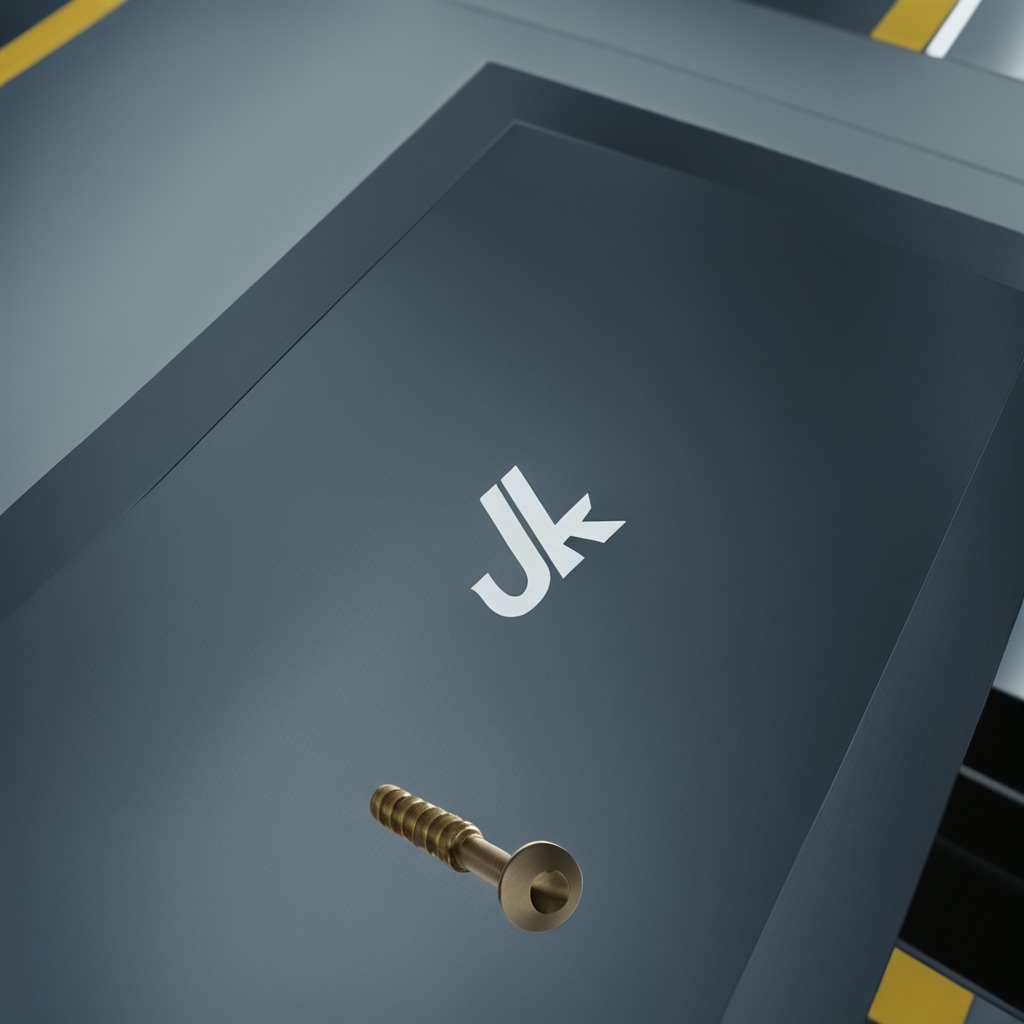
A metal screw is lying on the toolbox surface in an airplane hangar workshop 8K.